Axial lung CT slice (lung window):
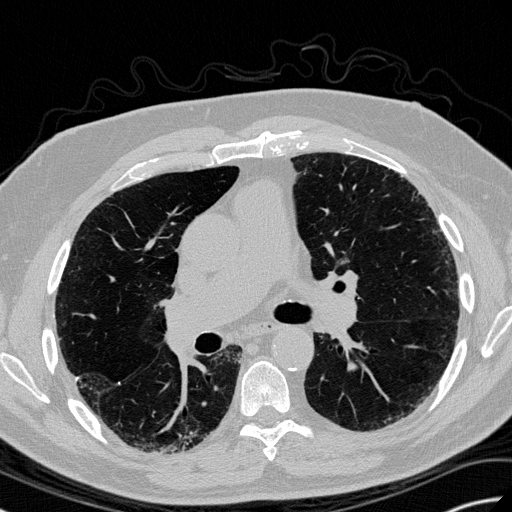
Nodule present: no